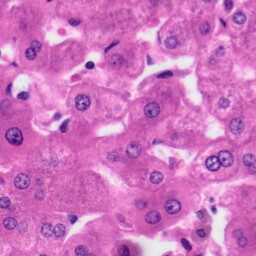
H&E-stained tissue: Liver